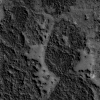
Atmospheric dust classification: not_dusty